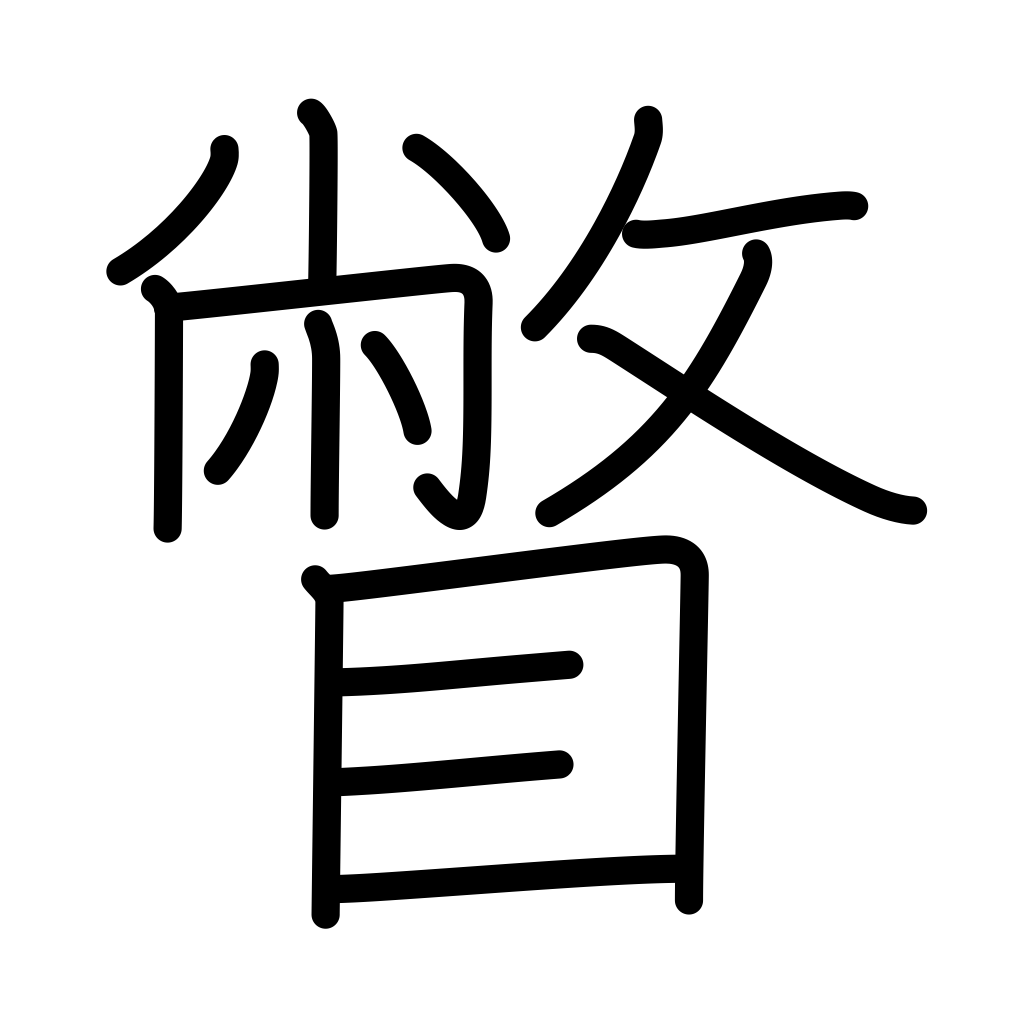
Meaning: glance at